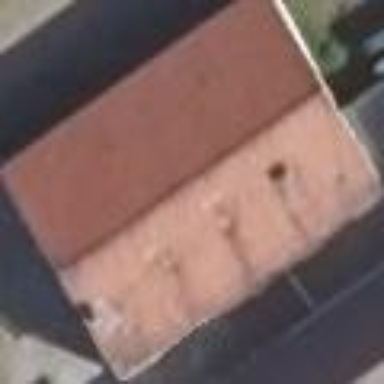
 where the roof is oriented along the structure."